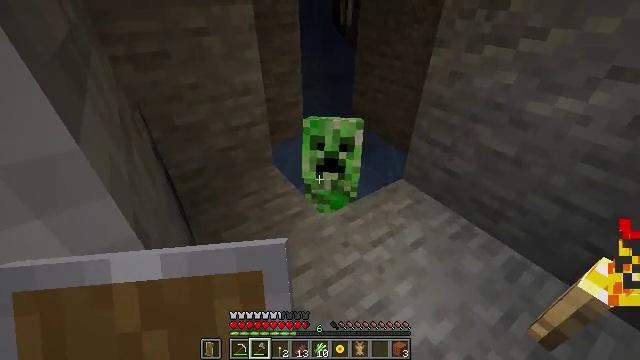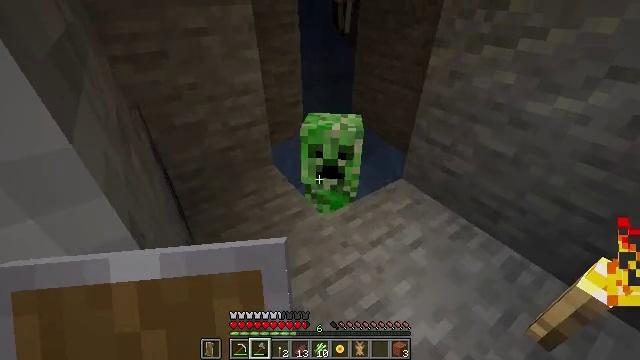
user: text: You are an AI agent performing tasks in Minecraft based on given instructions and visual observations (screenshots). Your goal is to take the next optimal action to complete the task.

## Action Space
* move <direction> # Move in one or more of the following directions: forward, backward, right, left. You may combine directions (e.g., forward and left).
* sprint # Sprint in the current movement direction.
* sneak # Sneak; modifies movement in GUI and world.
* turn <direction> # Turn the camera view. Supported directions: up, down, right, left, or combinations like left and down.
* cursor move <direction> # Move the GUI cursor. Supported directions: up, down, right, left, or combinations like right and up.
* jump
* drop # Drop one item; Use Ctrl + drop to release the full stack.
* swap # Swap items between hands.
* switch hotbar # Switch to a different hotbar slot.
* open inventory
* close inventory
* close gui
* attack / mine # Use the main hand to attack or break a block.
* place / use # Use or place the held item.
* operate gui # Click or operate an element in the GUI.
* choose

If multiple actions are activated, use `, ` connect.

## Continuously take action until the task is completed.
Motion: motion action
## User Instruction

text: Kill mobs.
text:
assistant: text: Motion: no_op
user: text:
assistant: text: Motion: no_op